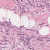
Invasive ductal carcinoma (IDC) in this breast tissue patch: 1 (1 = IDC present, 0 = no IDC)